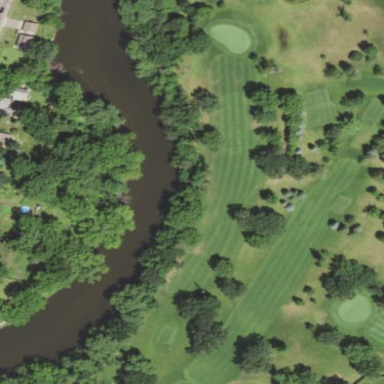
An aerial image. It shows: Golf course.